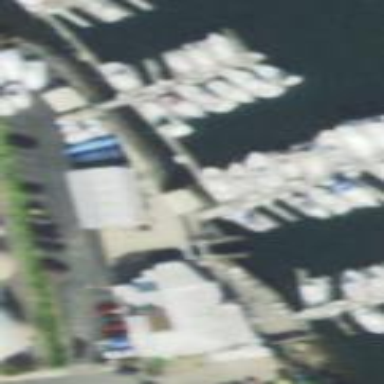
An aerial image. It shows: Marina on leisure land.